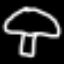
Label: mushroom